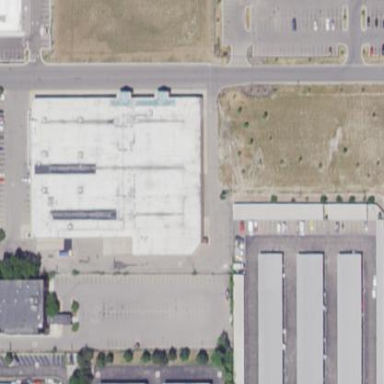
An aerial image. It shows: Building.